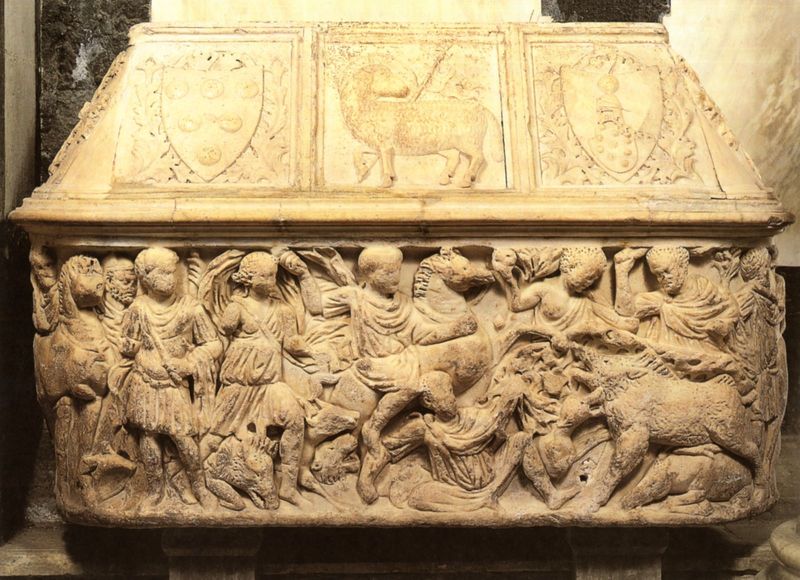
Titel: Sarkophag für Guccio de Medici
Standort: Florenz, Baptisterium (EU - I - Toskana)
Schlagwörter: kampf, mann, frau, männer, säule, tier, tanz, stein, tod, kirche, kind, pferd, engel, relief, lamm, schaf, kreuz, wappen, sarg, grab, opfer, liturgie, sarkophag, taufbecken, grabstein, lamm gottes, opfergabe, tant, schaff